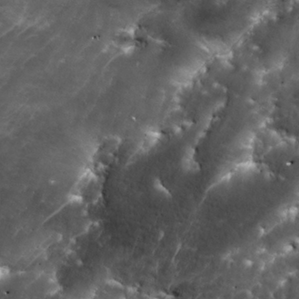
Label: non_frost